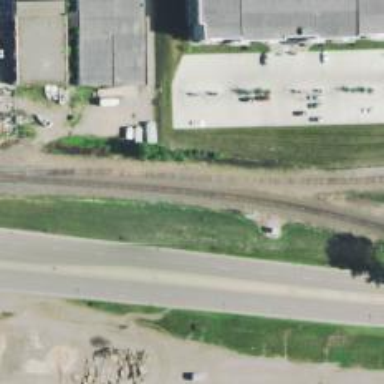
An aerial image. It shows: Railway track.